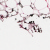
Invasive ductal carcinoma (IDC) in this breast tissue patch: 0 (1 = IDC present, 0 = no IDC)